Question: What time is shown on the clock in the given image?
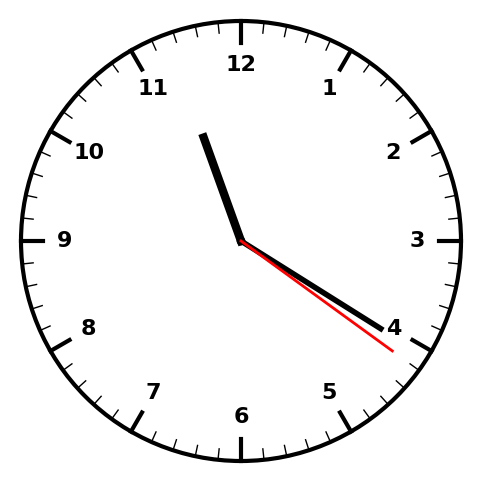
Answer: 11:20:21